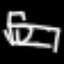
Label: bed